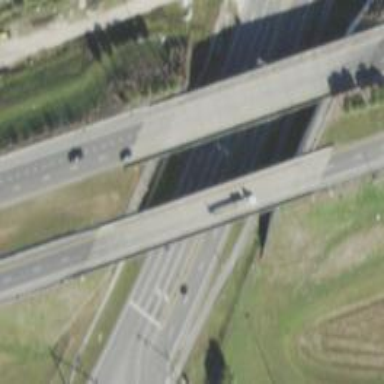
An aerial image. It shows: Bridge over motorway.